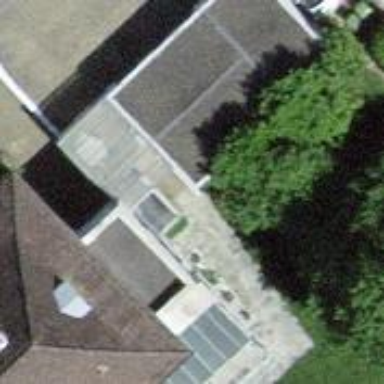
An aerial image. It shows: Flat-roofed garage.